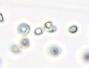
Label: Phaeocystis